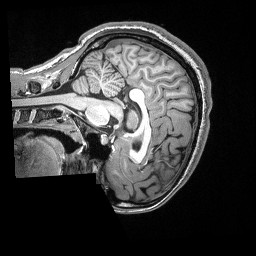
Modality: T1w
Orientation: sagittal
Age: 21
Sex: female